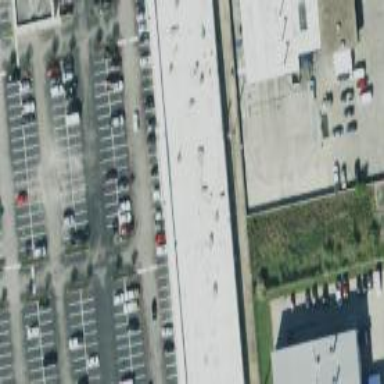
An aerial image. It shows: View of roof of building.